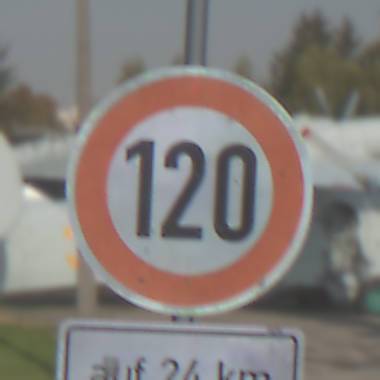
Verkehrszeichen: Geschwindigkeit120
Zusatzzeichen unten: LaengeEinerStrecke6
Umgebung: Outdoor, Special
Tageszeit: MorningAfternoon
Wetter: Clear
Licht: Natural
Jahreszeit: NotSpecified
Kontrast: HighContrast